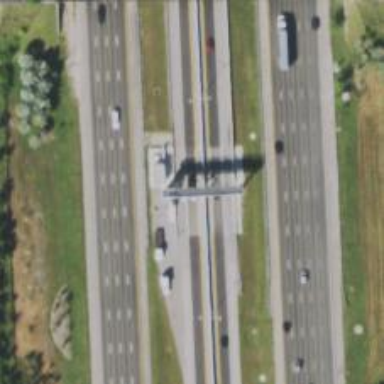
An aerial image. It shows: Toll gantry on the road.